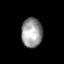
Tissue: lung
Cell type: T cells
Senescence score: 0.1446
Nuclear area (px): 601
Mean DAPI intensity: 154.196